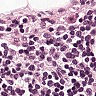
Metastatic tissue present: no